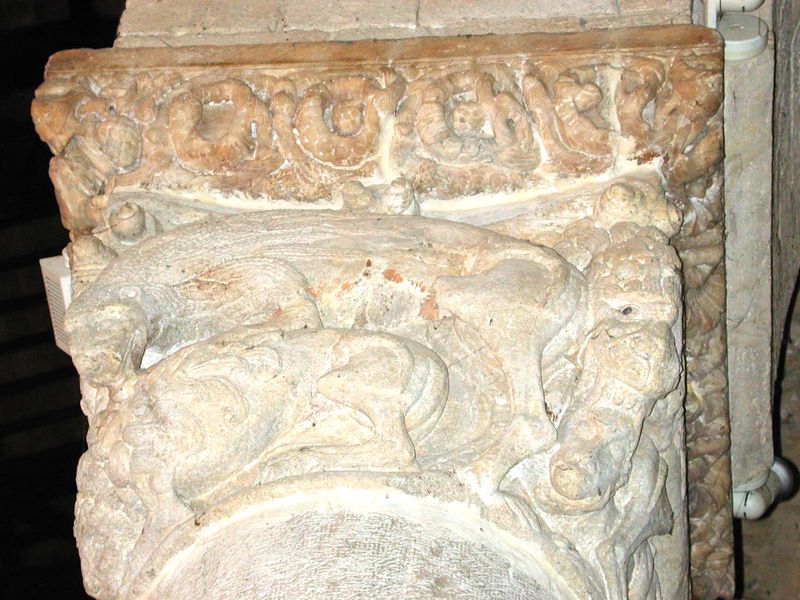
Titel: Abteikirche von Sant’ Antimo
Standort: S. Antimo, S. Antimo (EU - I - Toskana)
Schlagwörter: kämpfer, schatten, weiß, gelb, ausschnitt, blumen, braun, licht, marmor, pfeiler, säule, hund, hunde, rot, tier, tiere, beige, ornament, alt, architektur, stein, steine, kirche, figur, pflanzen, gotik, pferd, relief, rand, figuren, detail, dekor, ornamente, bildhauerei, foto, fotografie, oben, ritter, kapitell, photo, fries, fisch, sandstein, untersicht, krokodil, löwe, ungeheuer, sakral, drache, grotesk, sakralbau, gebälk, monster, kirchenbau, bauteil, ausgeblichen, 1200, 1250, 1350, 1300, columne, plastirohr